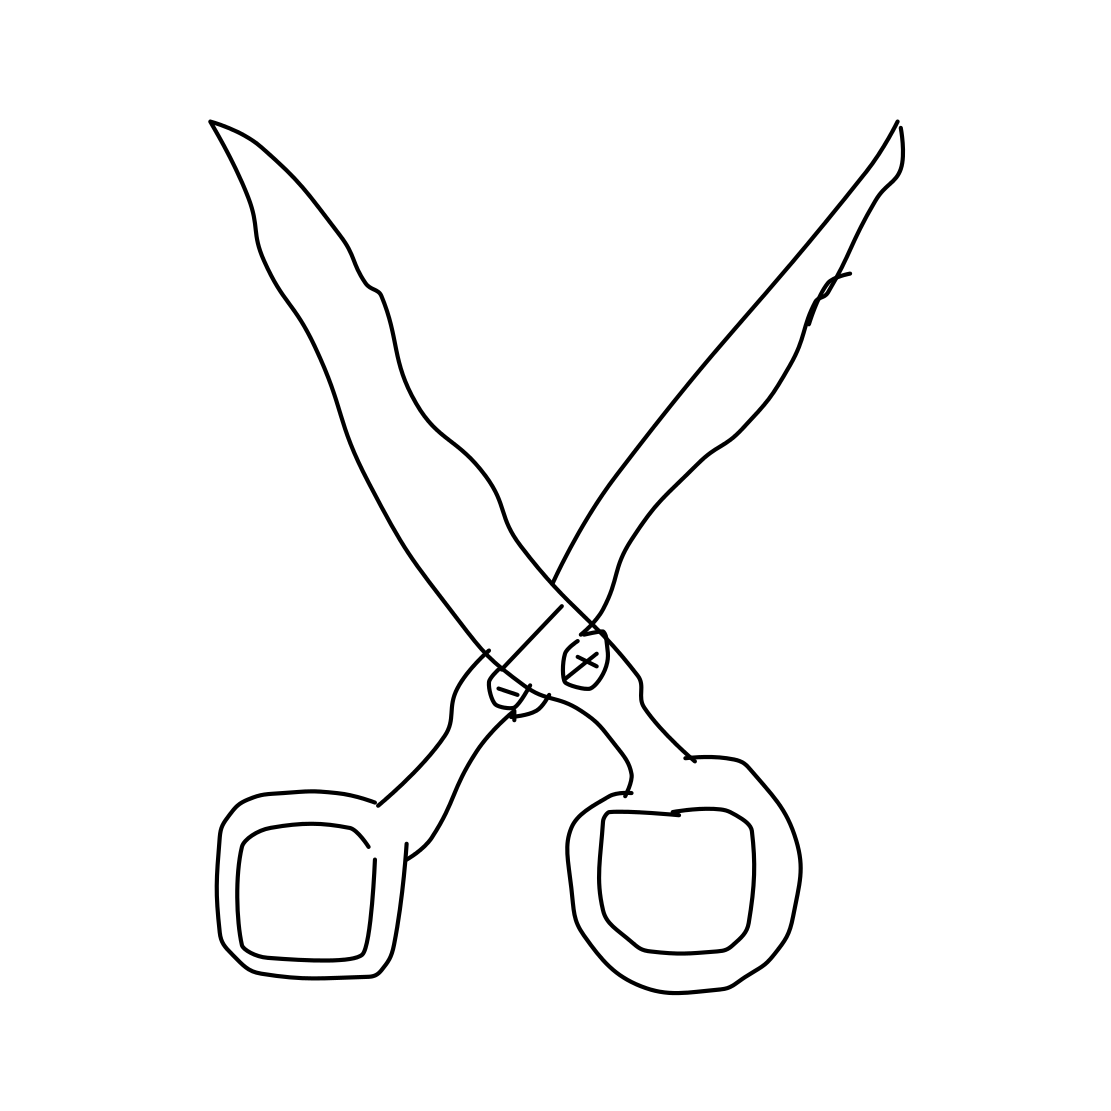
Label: scissors